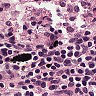
Metastatic tissue present: no